Question: How can I access event id in alert when click on specific event title?
Please take a look at this Image:

As in Image, when some click on "" , its id should show in alert.
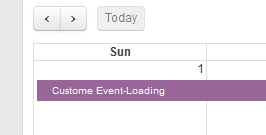
Answer: I am not very sure if this is what you want but you can do this, which on click on an event alert the id.
'''
$('#calendar').fullCalendar({
eventClick: function(calEvent, jsEvent, view) {
alert(calEvent.id)
}
});
'''